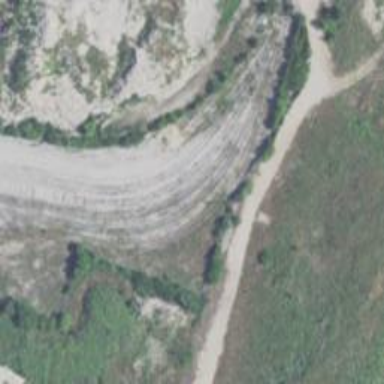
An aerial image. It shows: Abandoned railway yard.